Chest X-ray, PA view. Patient: 73 years old, sex M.
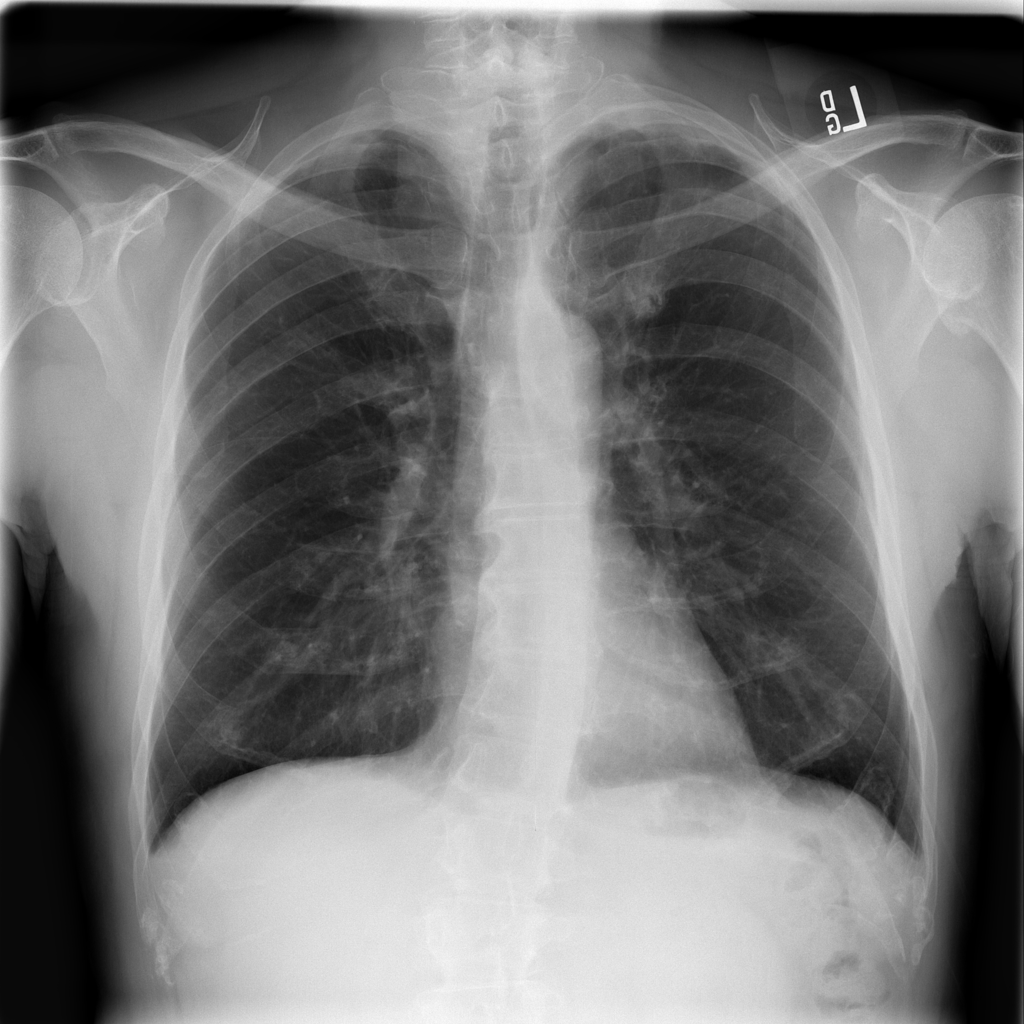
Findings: Emphysema